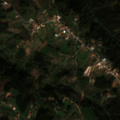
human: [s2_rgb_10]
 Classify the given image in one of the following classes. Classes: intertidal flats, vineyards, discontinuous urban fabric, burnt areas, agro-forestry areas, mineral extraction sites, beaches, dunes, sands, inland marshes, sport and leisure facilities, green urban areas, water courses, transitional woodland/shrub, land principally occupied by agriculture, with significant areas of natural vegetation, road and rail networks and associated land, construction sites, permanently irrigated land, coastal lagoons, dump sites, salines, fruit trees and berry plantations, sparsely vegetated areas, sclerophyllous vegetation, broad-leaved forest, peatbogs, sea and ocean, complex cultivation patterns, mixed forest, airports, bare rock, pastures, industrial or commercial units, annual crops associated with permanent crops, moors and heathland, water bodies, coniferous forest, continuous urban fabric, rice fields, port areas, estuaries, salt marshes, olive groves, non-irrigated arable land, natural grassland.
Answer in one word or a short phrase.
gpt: discontinuous urban fabric, complex cultivation patterns, land principally occupied by agriculture, with significant areas of natural vegetation, mixed forest